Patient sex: M
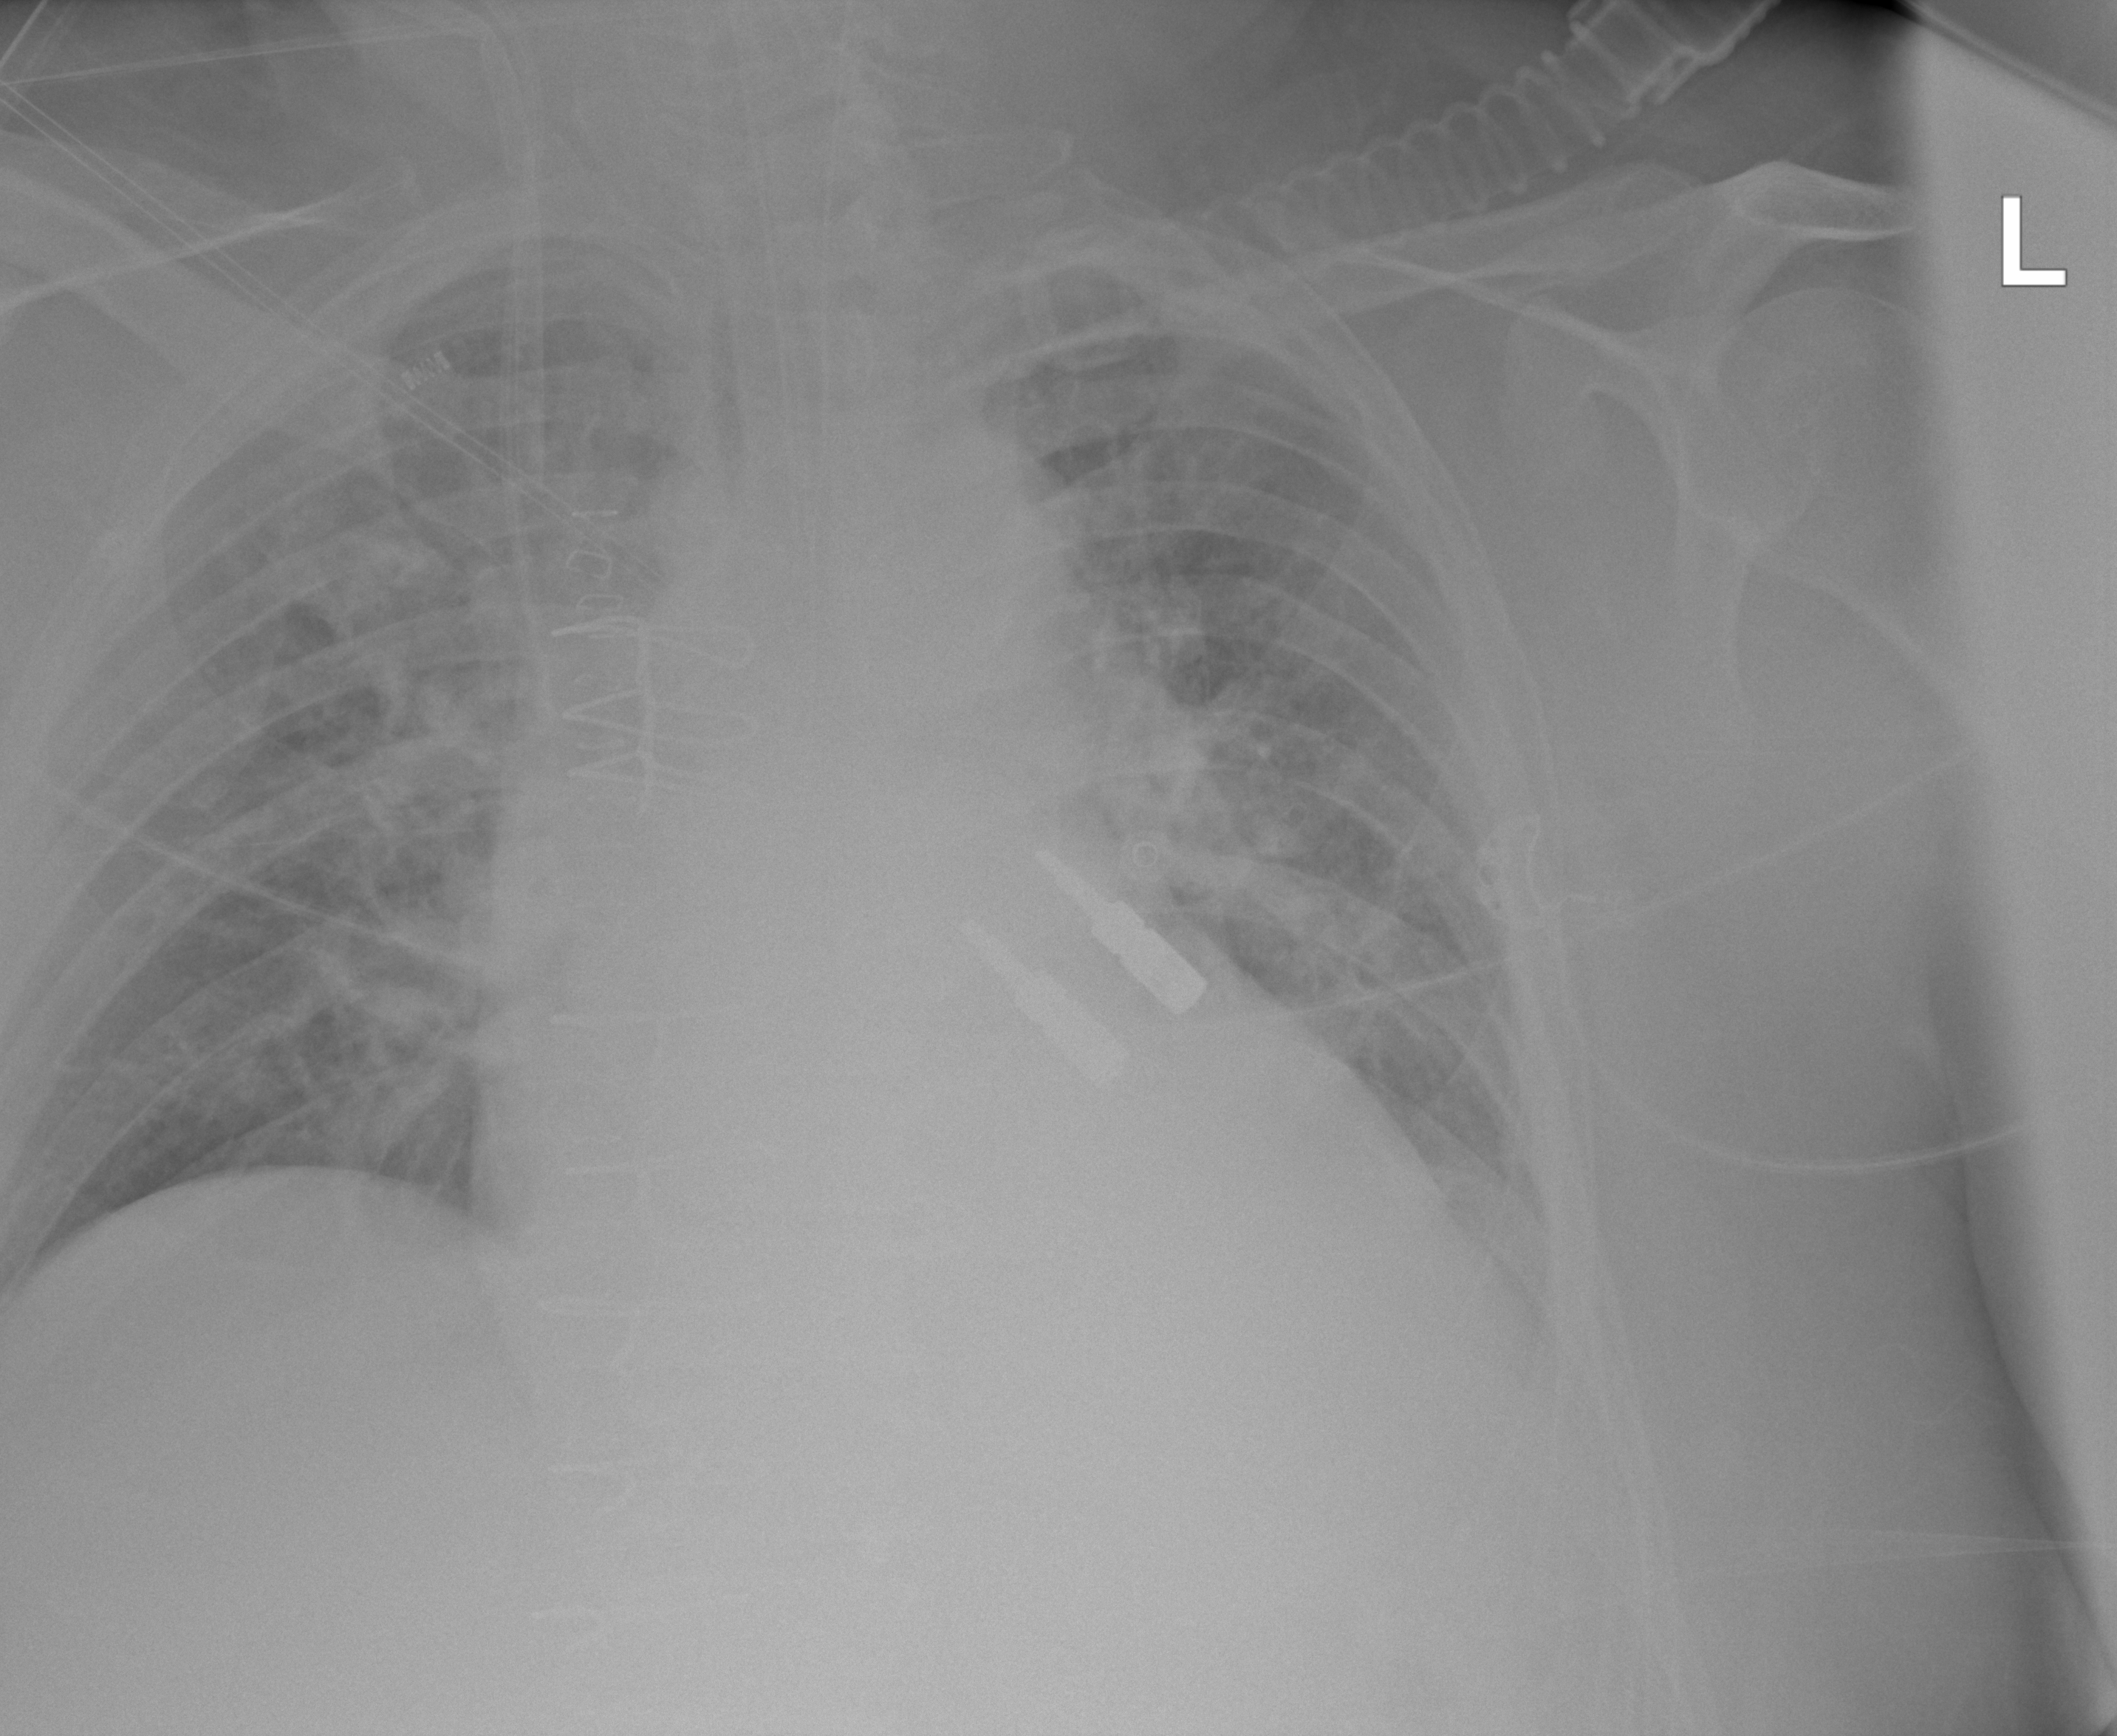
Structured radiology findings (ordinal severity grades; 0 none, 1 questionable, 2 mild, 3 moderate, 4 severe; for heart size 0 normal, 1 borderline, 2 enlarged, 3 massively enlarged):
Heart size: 2
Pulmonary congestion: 2
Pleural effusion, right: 0
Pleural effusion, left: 1
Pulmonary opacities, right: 0
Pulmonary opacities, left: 0
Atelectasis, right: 2
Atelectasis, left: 2